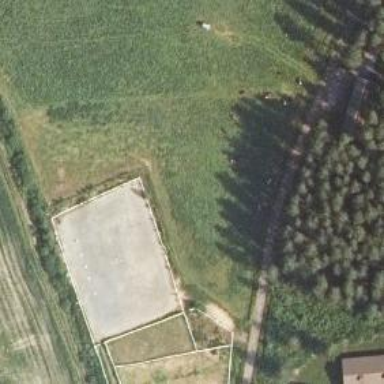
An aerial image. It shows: Equestrian pitch for leisure land activities.